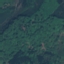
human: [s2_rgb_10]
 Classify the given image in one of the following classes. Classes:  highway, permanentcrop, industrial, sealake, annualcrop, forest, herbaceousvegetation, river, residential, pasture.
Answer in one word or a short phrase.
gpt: Forest